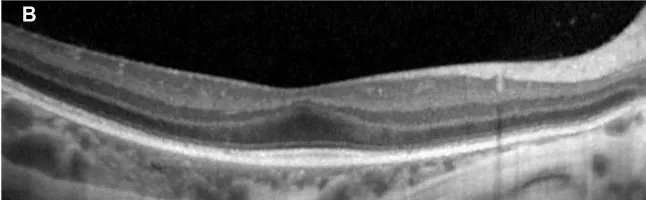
Right eye: increased central foveal thickness (CFT was 251 mum for the left eye and 250 mum for the right eye), absence of the foveal depression, preservation of the inner retinal layers in the fovea (foveal hypoplasia), intact ellipsoid zone (EZ) in the fovea, disruption areas in the external limiting membrane (ELM), decreased outer nuclear layer (ONL) thickness, and weak delimitation of outer segments of photoreceptors and choroidal thinning at the nasal extremity in the retinal pigment epithelium (RPE).
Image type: ophthalmic_imaging (oct)